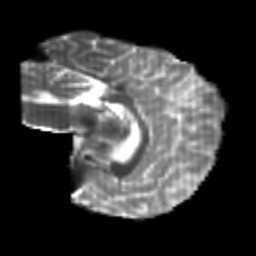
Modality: T2w
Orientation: sagittal
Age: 22
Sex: female
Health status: healthy
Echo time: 0.074 s